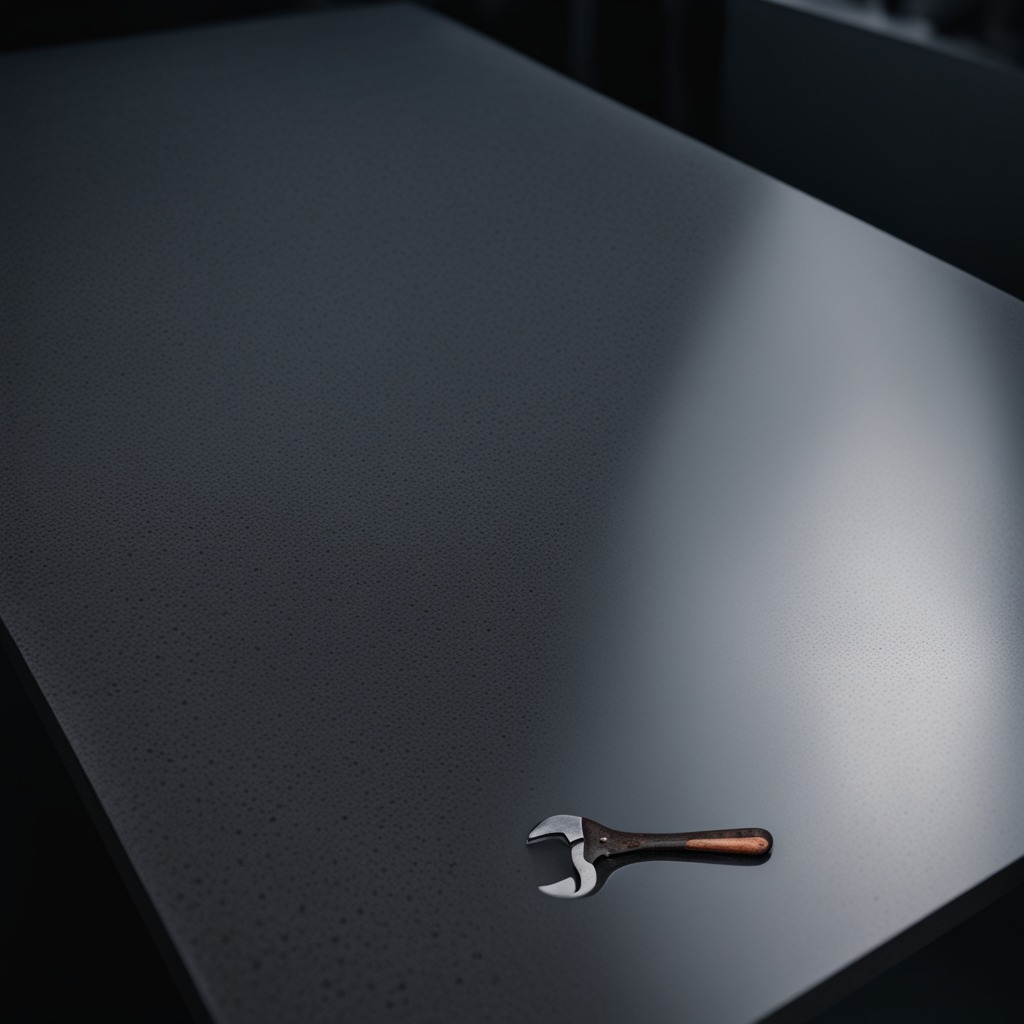
An wrench lies on a clean granite table inside a workshop at night dim ambient light soft shadows worn but